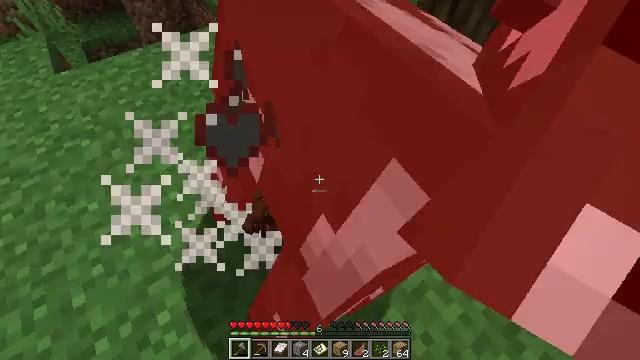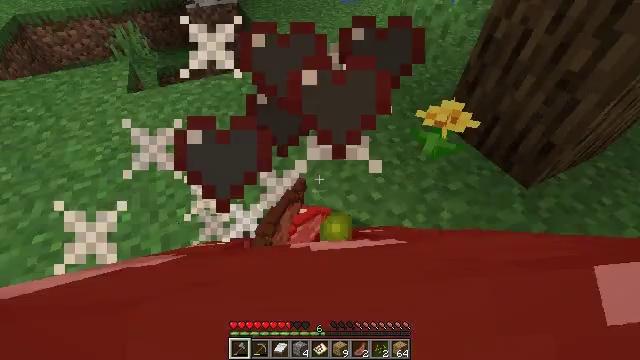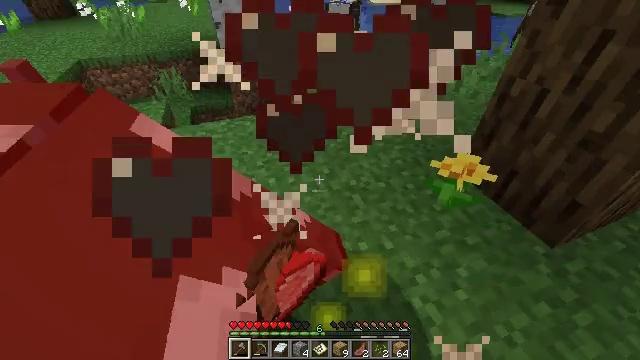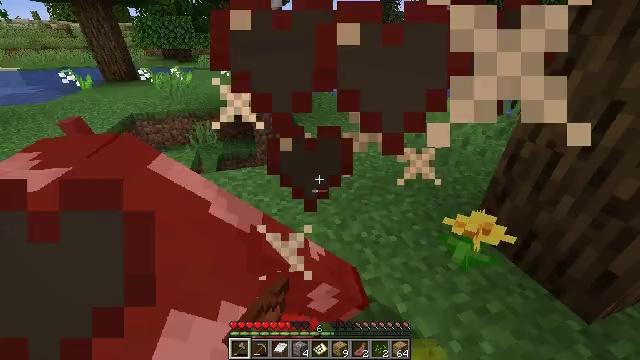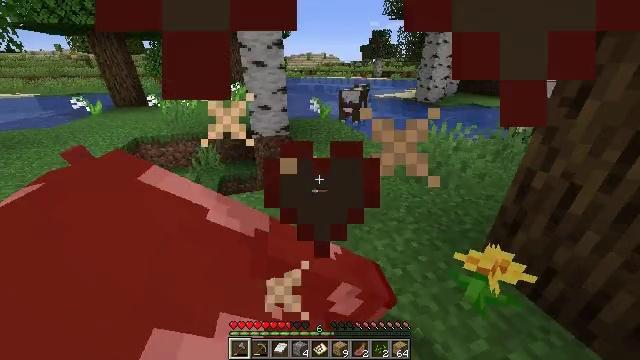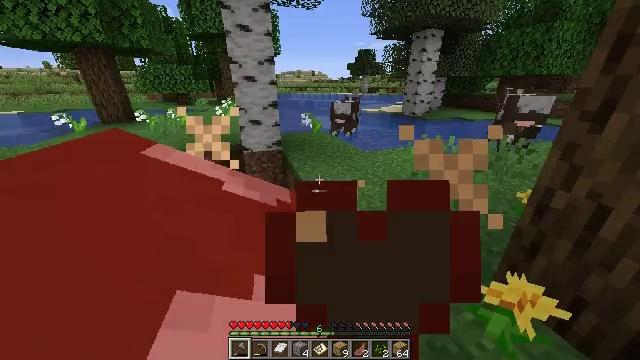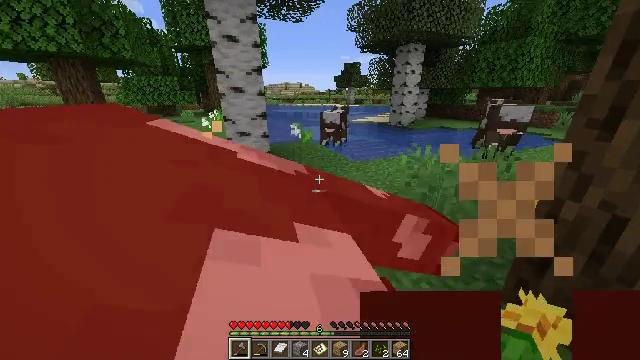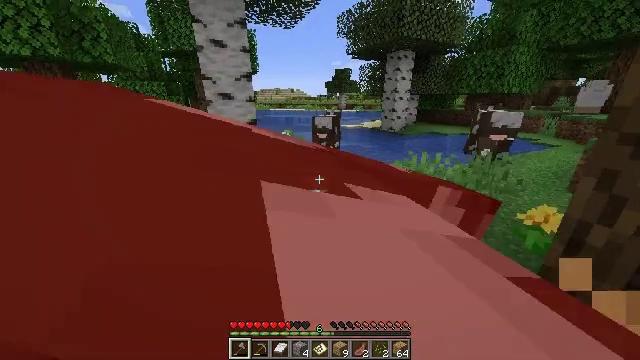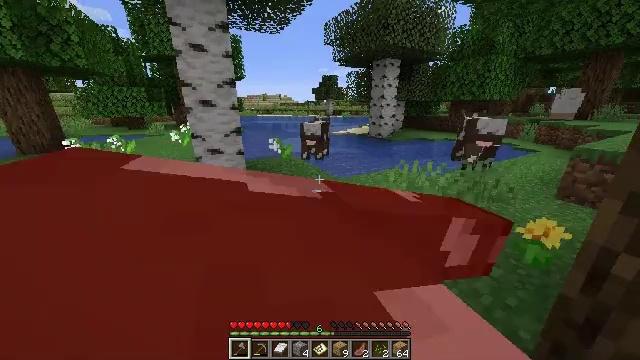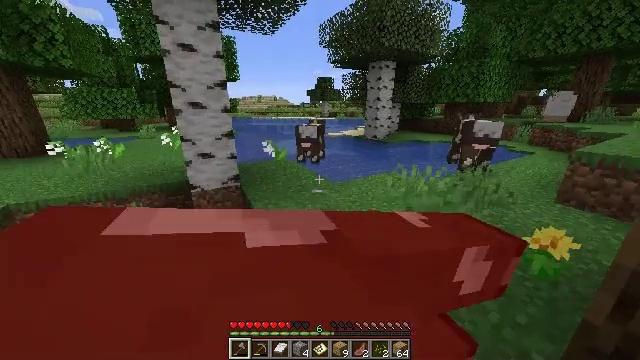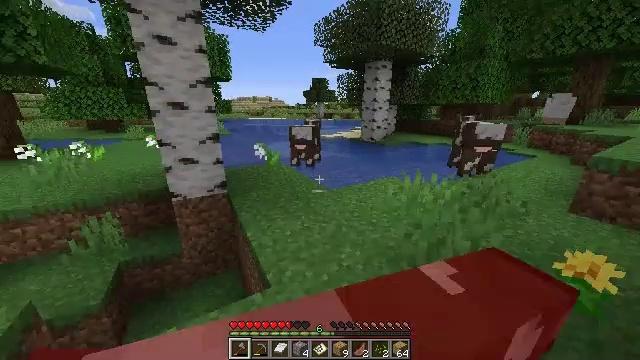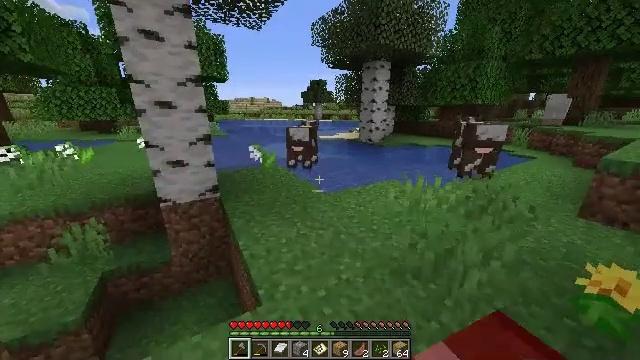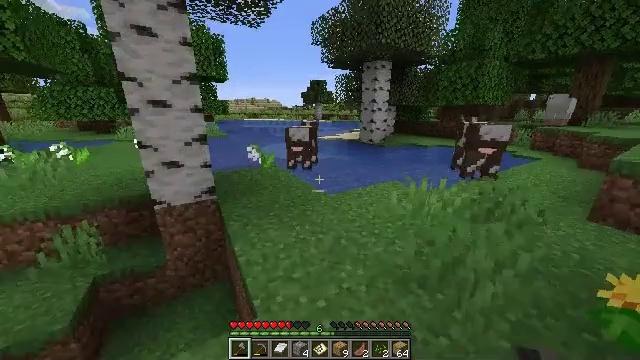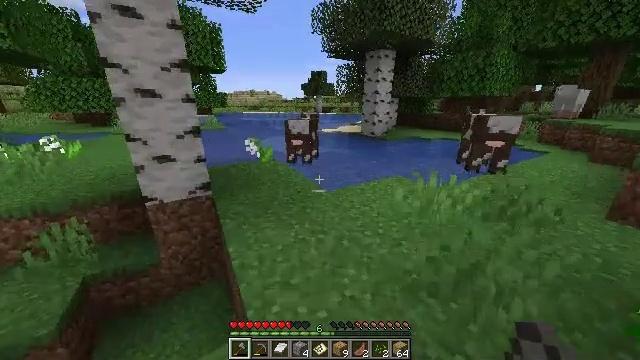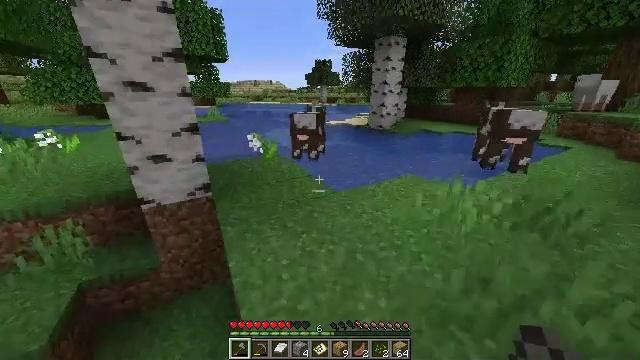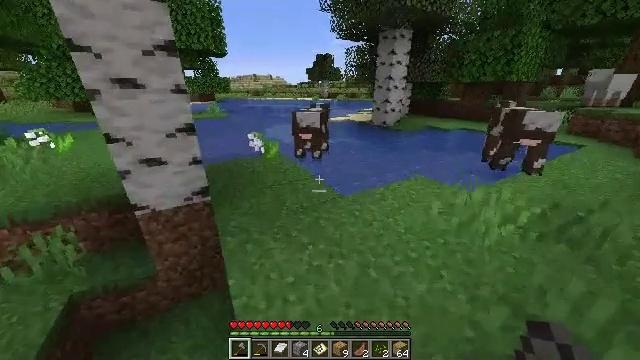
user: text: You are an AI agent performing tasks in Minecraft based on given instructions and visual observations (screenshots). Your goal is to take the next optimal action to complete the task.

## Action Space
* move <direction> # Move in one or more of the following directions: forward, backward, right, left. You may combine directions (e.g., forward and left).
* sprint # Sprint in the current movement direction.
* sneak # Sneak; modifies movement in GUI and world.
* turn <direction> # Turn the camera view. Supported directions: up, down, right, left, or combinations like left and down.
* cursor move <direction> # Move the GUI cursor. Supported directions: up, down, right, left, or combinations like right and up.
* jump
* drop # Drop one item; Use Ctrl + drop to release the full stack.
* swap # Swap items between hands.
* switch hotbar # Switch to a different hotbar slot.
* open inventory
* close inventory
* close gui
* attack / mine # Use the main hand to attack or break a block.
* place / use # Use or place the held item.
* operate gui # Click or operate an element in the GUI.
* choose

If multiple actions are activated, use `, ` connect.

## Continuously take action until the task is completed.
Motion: motion action
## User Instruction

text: Mine the grindstone block.
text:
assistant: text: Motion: move forward, sprint, turn left and up
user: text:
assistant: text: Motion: move forward, sprint, turn left and up
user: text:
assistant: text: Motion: move forward, sprint, turn left and up
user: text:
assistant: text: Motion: move forward, sprint, turn up
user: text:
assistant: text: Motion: move forward, sprint, turn right and up
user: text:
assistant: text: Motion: move forward, sprint, turn right and up
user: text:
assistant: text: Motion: move forward, sprint, turn right and up
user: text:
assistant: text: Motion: move forward, sprint, turn right and up
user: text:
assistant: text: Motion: move forward, sprint, turn right
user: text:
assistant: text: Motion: move forward, sprint, turn right
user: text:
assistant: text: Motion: move forward, sprint
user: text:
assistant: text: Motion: move forward, sprint
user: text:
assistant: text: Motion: move forward, sprint, turn down
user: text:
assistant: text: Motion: move forward, sprint, turn left and down
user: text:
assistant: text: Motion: move forward, sprint, turn down
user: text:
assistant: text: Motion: move forward, sprint
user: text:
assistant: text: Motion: move forward, sprint
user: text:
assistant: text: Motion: move forward, sprint
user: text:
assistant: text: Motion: move forward, sprint, turn left
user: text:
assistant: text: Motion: move forward, sprint, turn left
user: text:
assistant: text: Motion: move forward, sprint, turn left
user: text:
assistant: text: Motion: move forward, sprint, turn left
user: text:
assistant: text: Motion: move forward, sprint, turn left
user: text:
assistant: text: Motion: move forward, sprint
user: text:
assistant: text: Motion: move forward, sprint
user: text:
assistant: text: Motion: move forward, sprint
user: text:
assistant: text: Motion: move forward, sprint, turn left
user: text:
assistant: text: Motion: move forward, sprint, turn left and up
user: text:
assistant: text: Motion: move forward, sprint, turn left
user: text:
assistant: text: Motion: move forward and move right, sprint, turn left